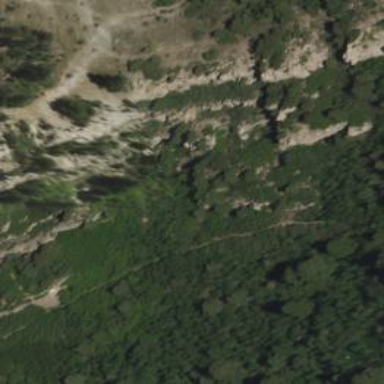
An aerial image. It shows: Natural cliff.